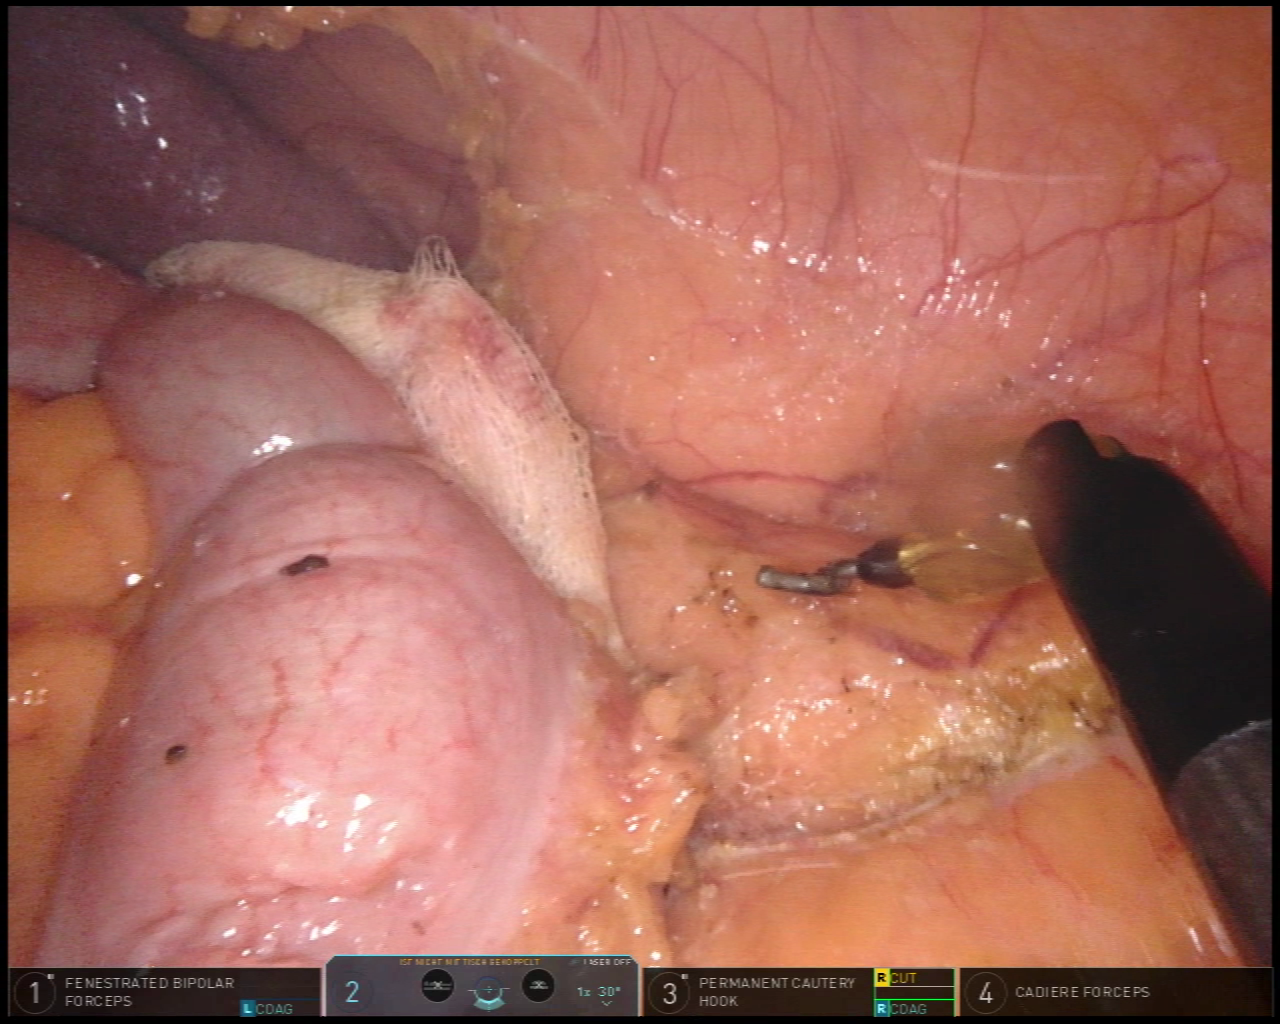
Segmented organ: abdominal_wall
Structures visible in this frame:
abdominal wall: yes
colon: yes
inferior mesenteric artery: no
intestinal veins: no
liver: no
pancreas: no
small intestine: no
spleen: yes
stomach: no
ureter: no
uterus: no
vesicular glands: no